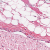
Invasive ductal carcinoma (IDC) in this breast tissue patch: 0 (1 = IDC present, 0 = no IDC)